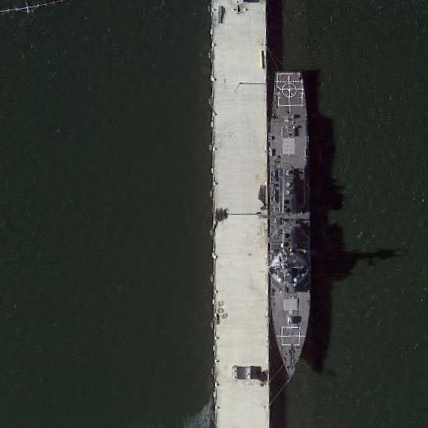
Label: destroyer